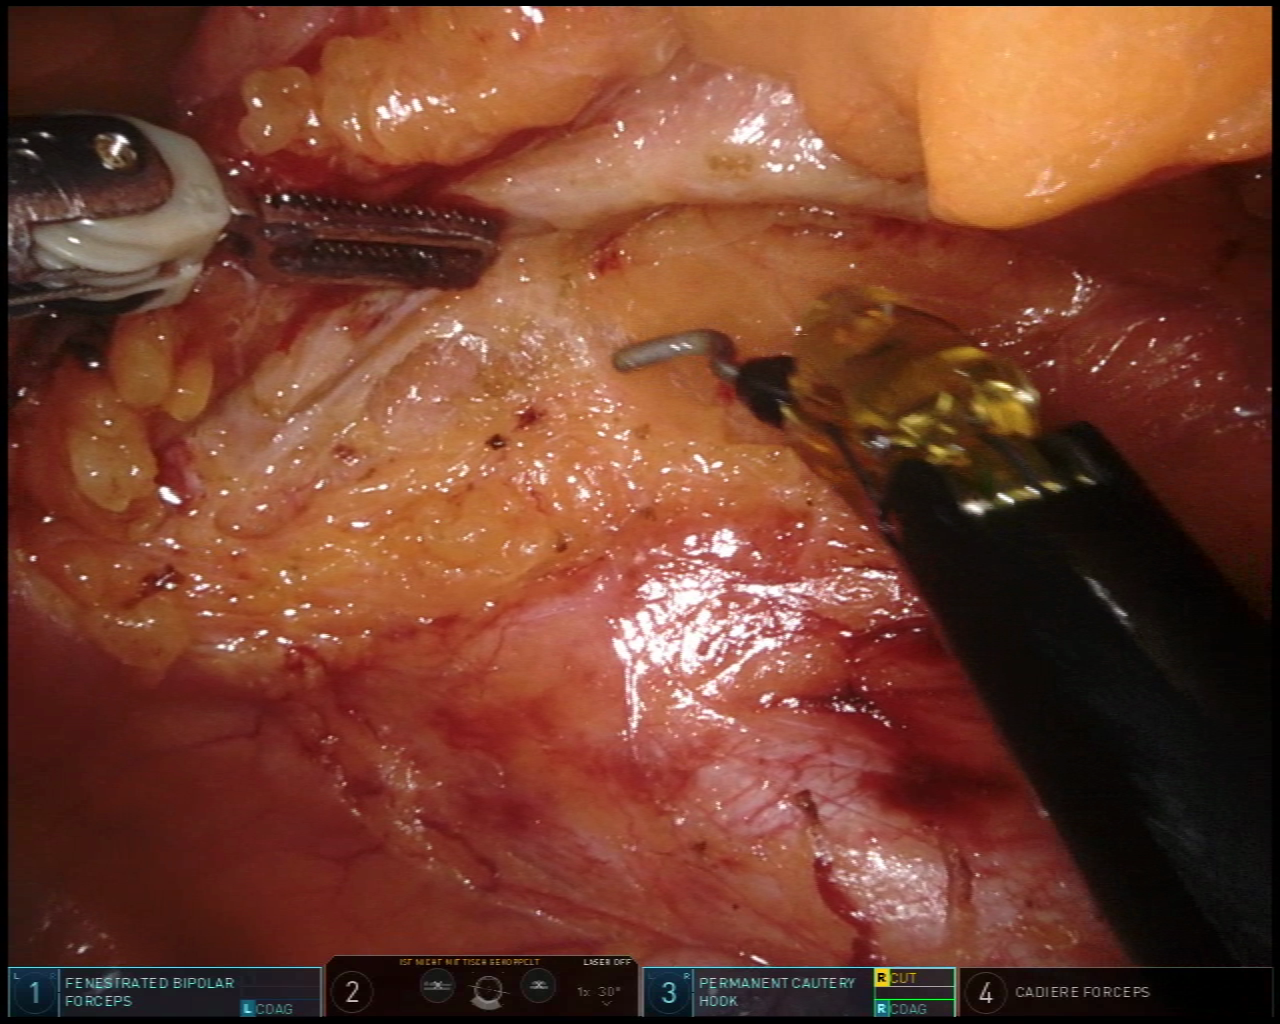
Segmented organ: inferior_mesenteric_artery
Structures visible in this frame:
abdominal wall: no
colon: no
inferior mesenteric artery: yes
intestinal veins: no
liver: no
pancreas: no
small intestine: no
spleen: no
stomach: no
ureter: no
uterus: no
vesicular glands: no